Question: I have a csv file with contents:
'''
"x","y","-z"
'''
When I import it I get:

How can I bypass this conversion?
If you try:
'''
"x","y",="-z,a"
'''
The ",a" is not imported.
If you put a space in front:
'''
"x","y",=" -z"
'''
or
'''
"x","y"," -z"
'''
it will work fine
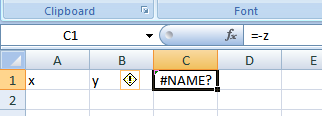
Answer: Your problem is that by using the CSV extension, you are forcing excel to interpret the file using its very strict CSV conventions, and this will often go against whatever it is you're trying to do unless the CSV file was originally created by Excel. Your easiest, and most reliable method of importing this CSV file, is to rename it to a TXT file, and then use the import function in excel to coerce columns in exactly the way you want.